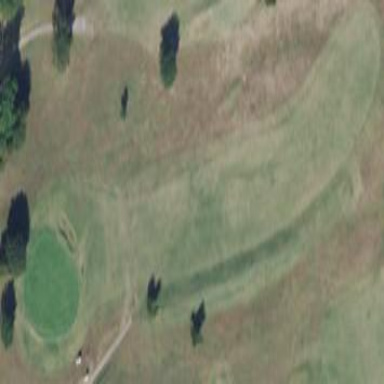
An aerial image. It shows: Grassy area designated as golf fairway.